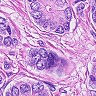
Metastatic tissue present: yes